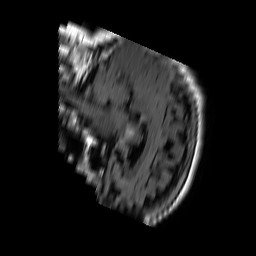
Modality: FLAIR
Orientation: sagittal
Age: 64
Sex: female
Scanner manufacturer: philips
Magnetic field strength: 1.5 T
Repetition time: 6 s
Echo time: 0.12 s